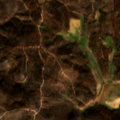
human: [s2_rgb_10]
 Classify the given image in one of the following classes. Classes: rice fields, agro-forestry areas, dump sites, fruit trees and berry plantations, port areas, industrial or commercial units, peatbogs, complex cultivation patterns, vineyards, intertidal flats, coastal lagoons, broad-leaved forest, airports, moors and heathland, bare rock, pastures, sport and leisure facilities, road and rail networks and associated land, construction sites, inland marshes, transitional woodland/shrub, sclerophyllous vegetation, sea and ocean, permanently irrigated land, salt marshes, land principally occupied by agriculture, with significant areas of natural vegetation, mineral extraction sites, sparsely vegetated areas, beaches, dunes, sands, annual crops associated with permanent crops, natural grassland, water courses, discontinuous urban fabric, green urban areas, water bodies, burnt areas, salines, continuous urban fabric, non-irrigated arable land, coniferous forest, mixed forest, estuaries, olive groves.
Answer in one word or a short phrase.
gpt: land principally occupied by agriculture, with significant areas of natural vegetation, coniferous forest